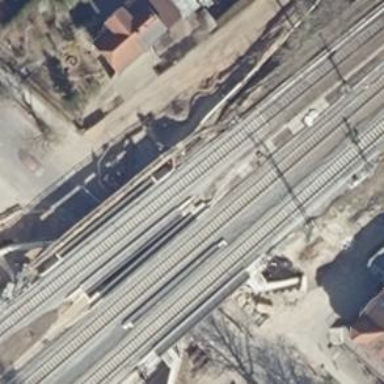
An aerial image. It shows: Bridge for the electrified light rail.